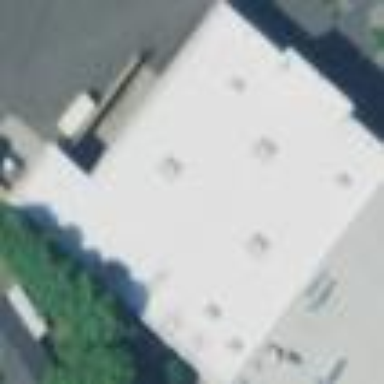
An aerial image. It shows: Building.